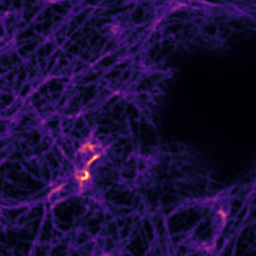
Label: Super-resolution F-actin image